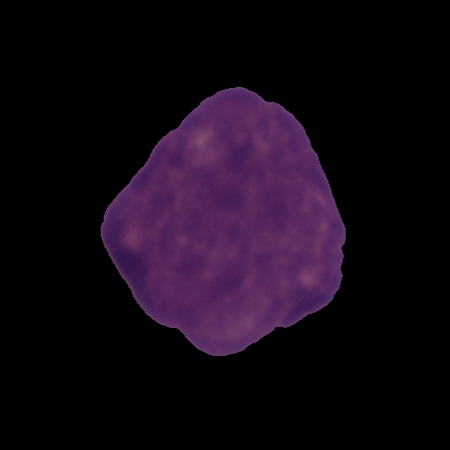
Label: cancer